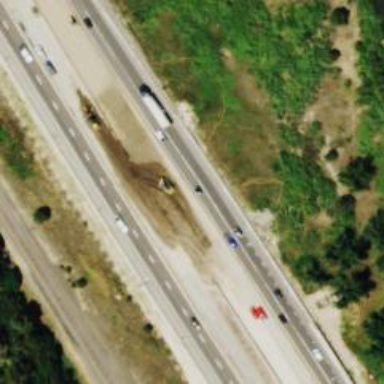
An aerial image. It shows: Asphalt motorway.